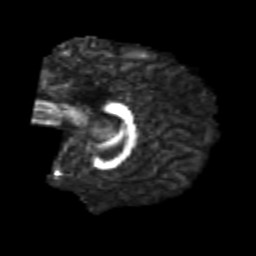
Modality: FA
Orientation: sagittal
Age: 28
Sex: male
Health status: healthy